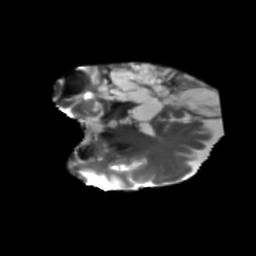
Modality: T2w
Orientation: coronal
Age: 61
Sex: female
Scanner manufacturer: siemens
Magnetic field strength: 3 T
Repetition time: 5.25 s
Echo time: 0.08 s